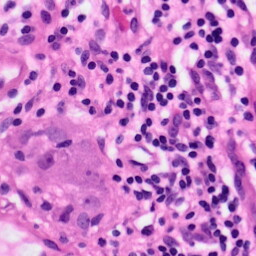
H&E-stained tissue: Pancreatic